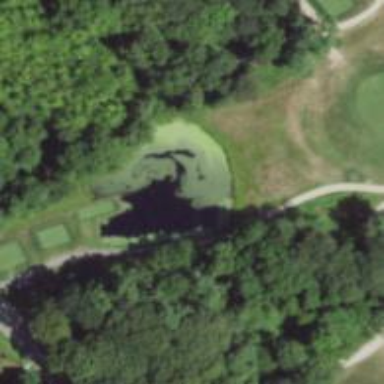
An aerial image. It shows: Path used for both walking and golf.